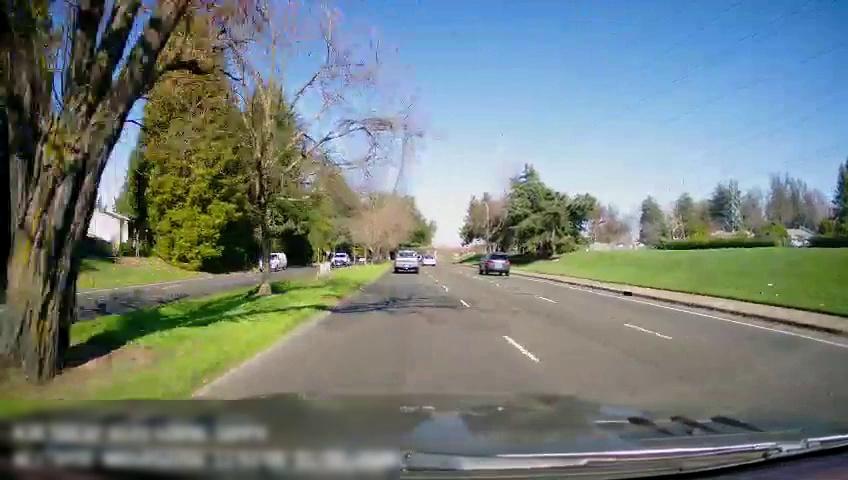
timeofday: Day
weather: Sunny
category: Drivable Space
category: Drivable Space
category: Vehicles | Van
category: Vehicles | Truck
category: Vehicles | Truck
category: Vehicles | Car
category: Vehicles | Car
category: Lanes | Current Lane
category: Lanes | Alternate Lane
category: Lanes | Alternate Lane